Question: What is the value of this measurement?
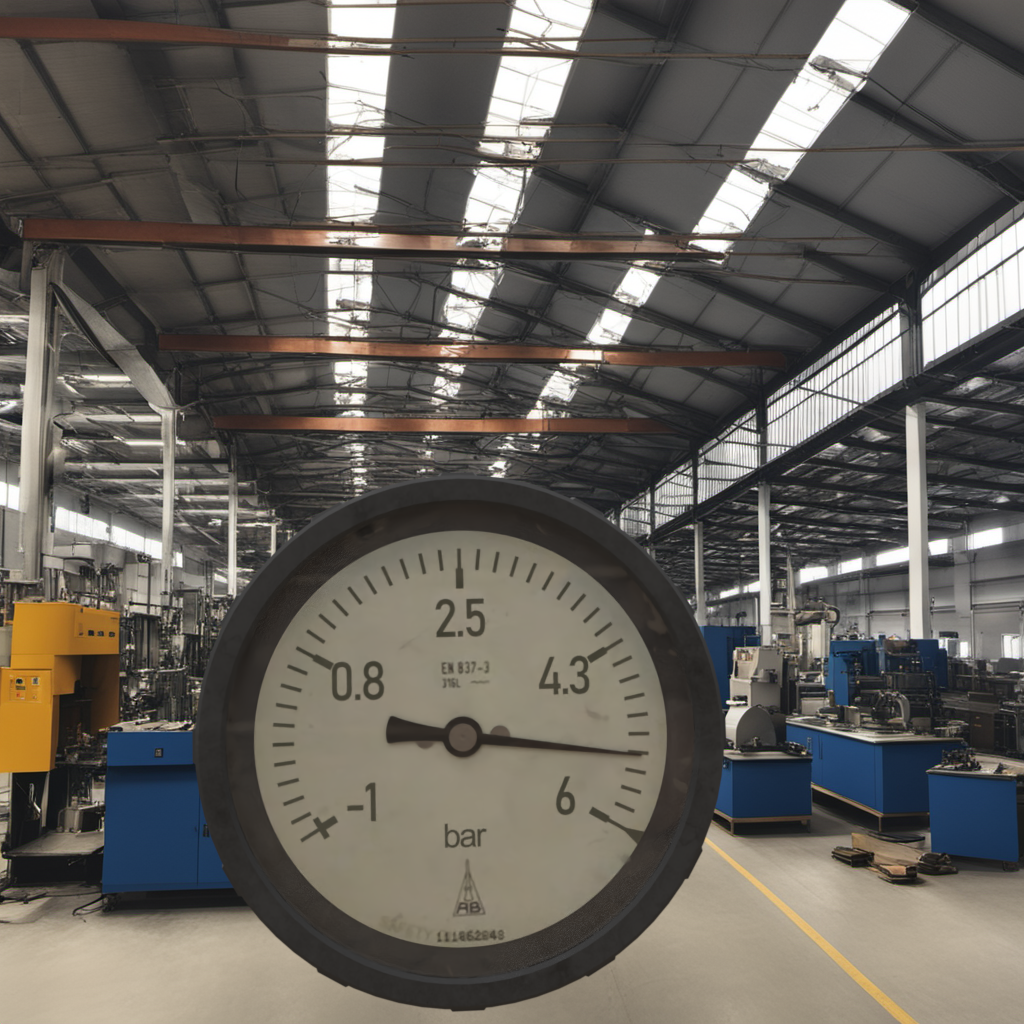
Answer: The result is 5.31
Question: What is the reading range of the measurement in the image?
Answer: The range is from -1 to 6
Question: What is the minimum and maximum reading range of this measurement?
Answer: The minimum value is -1 and the maximum value is 6